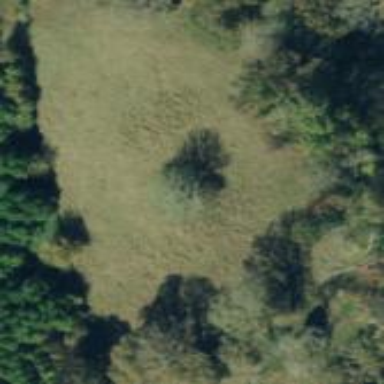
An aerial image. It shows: Pasture used as meadow.